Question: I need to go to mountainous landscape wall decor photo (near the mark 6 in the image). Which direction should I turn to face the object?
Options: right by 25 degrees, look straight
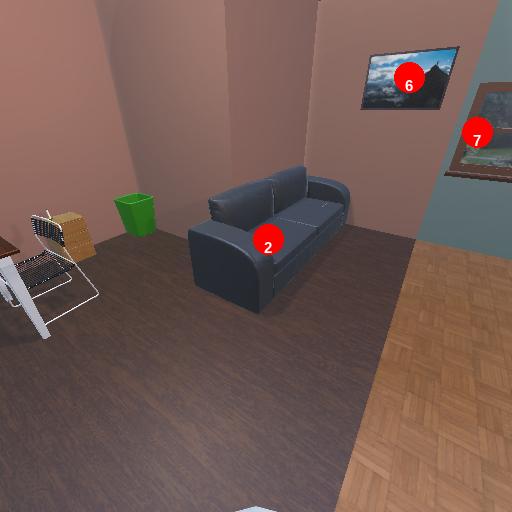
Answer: right by 25 degrees